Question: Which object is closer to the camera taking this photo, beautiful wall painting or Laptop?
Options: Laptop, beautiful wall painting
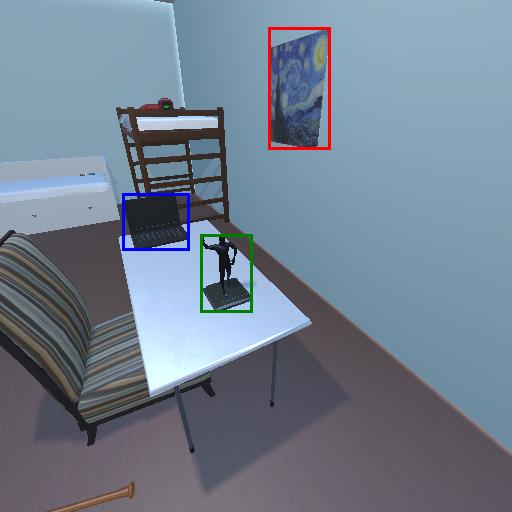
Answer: Laptop